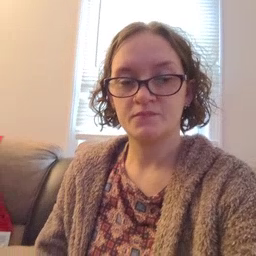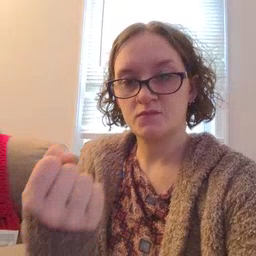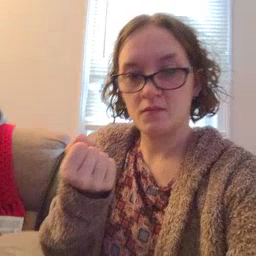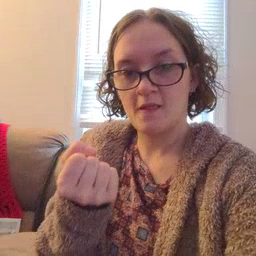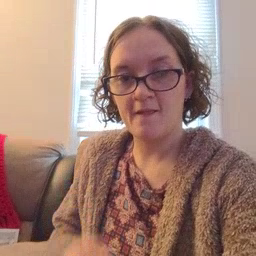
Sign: drawer